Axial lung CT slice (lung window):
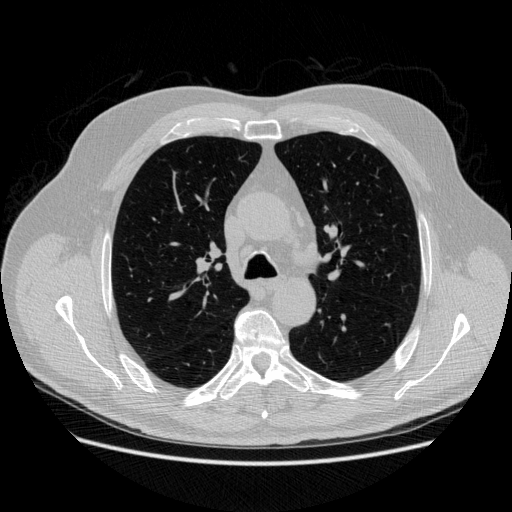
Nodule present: no